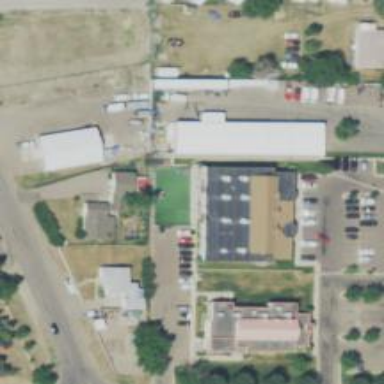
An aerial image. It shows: Veterinary facility.